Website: bh-photo
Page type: customer-info-address
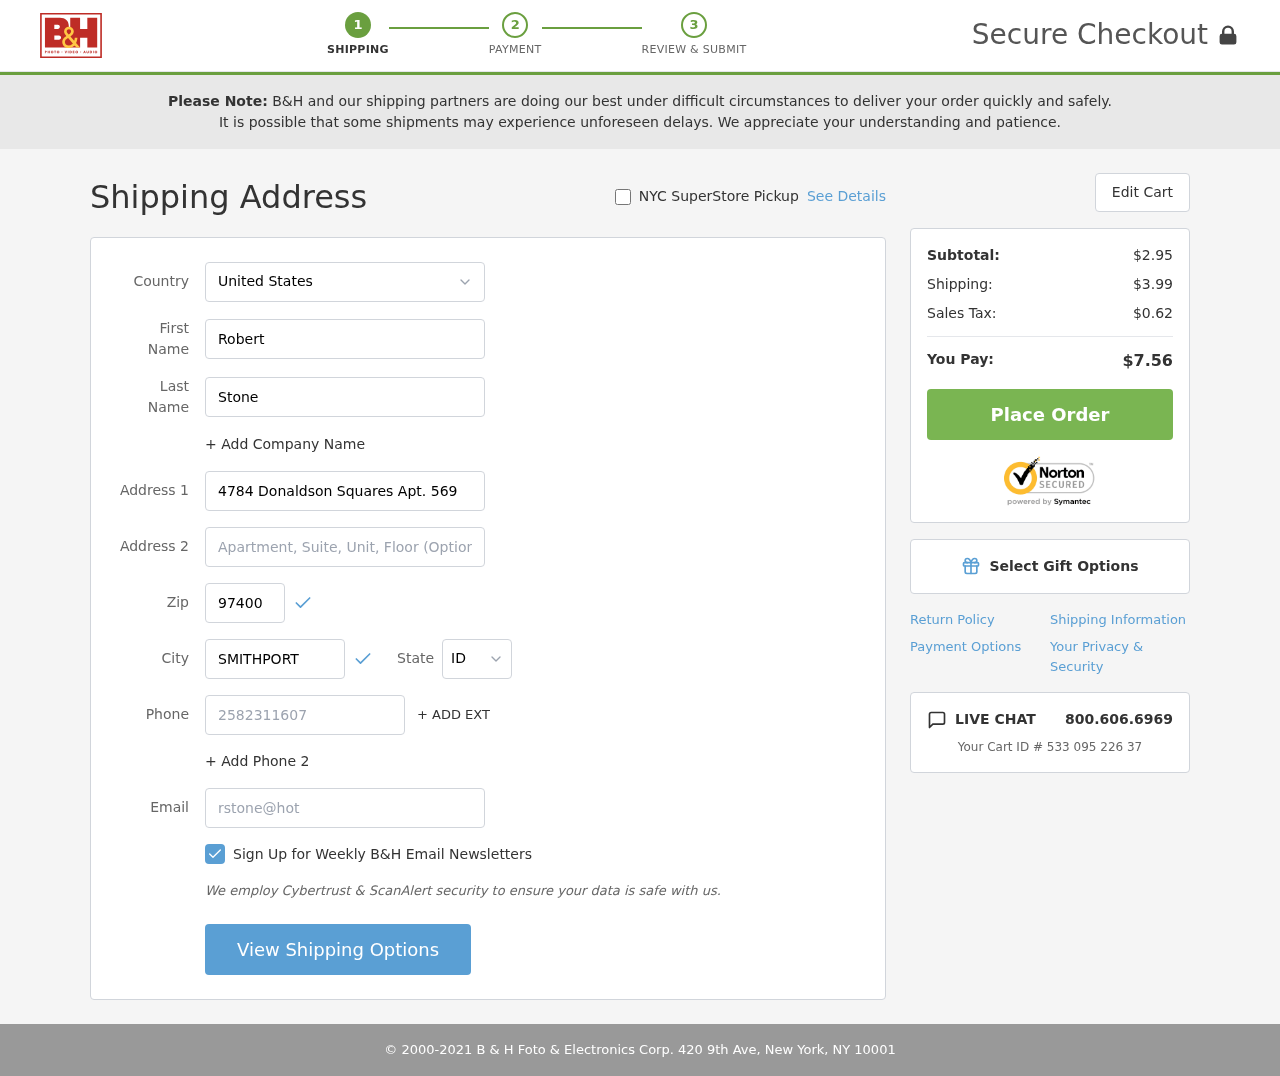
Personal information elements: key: PII_CITY
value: Smithport
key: PII_COUNTRY
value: United States
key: PII_EMAIL
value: rstone@hotmail.com
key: PII_FIRSTNAME
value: Robert
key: PII_LASTNAME
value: Stone
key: PII_PHONE
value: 2582311607
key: PII_POSTCODE
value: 97400
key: PII_STATE_ABBR
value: ID
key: PII_STREET
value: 4784 Donaldson Squares Apt. 569
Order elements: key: ORDER_SUBTOTAL
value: $2.95
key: ORDER_SHIPPING_COST
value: $3.99
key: ORDER_TAX
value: $0.62
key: ORDER_TOTAL
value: $7.56
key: ORDER_ID
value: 533 095 226 37